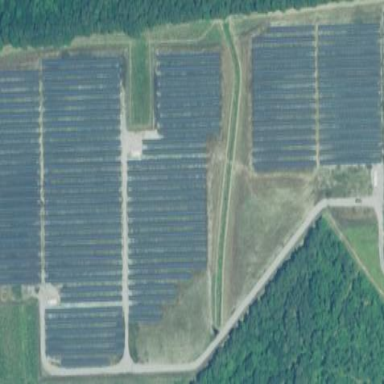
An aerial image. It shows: Solar power plant with photovoltaic technology surrounded by fence.